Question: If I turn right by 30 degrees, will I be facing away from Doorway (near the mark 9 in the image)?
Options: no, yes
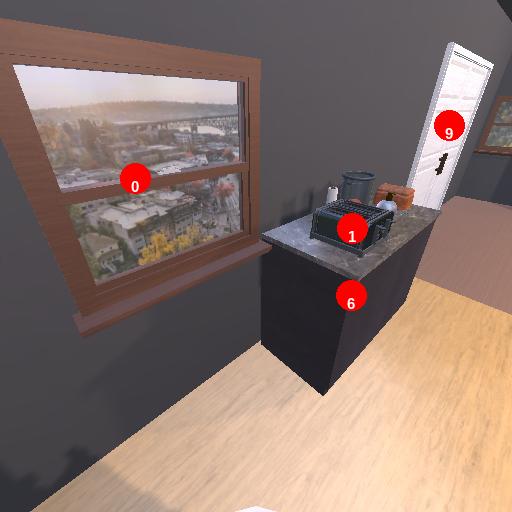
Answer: no